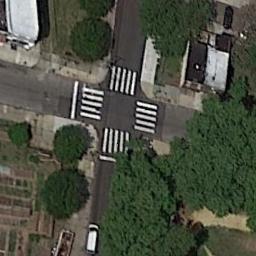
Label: intersection